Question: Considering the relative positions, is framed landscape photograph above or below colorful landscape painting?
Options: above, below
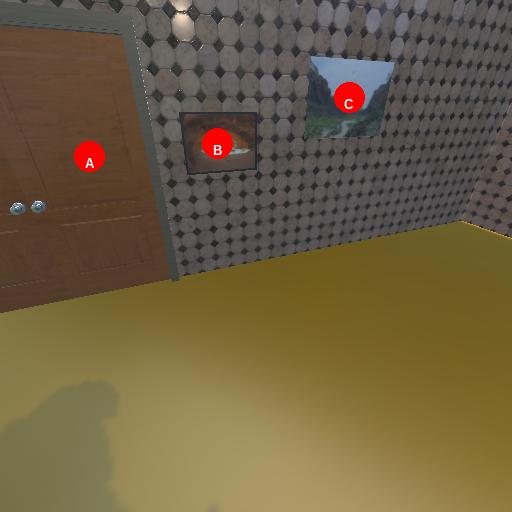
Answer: above